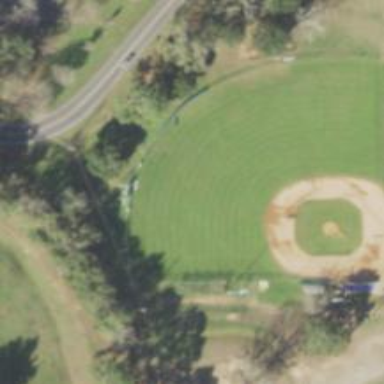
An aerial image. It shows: Baseball pitch for leisure land activities.